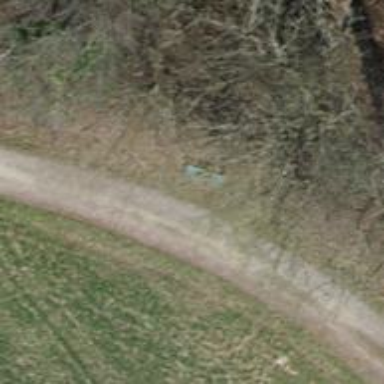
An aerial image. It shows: Bench.